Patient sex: M
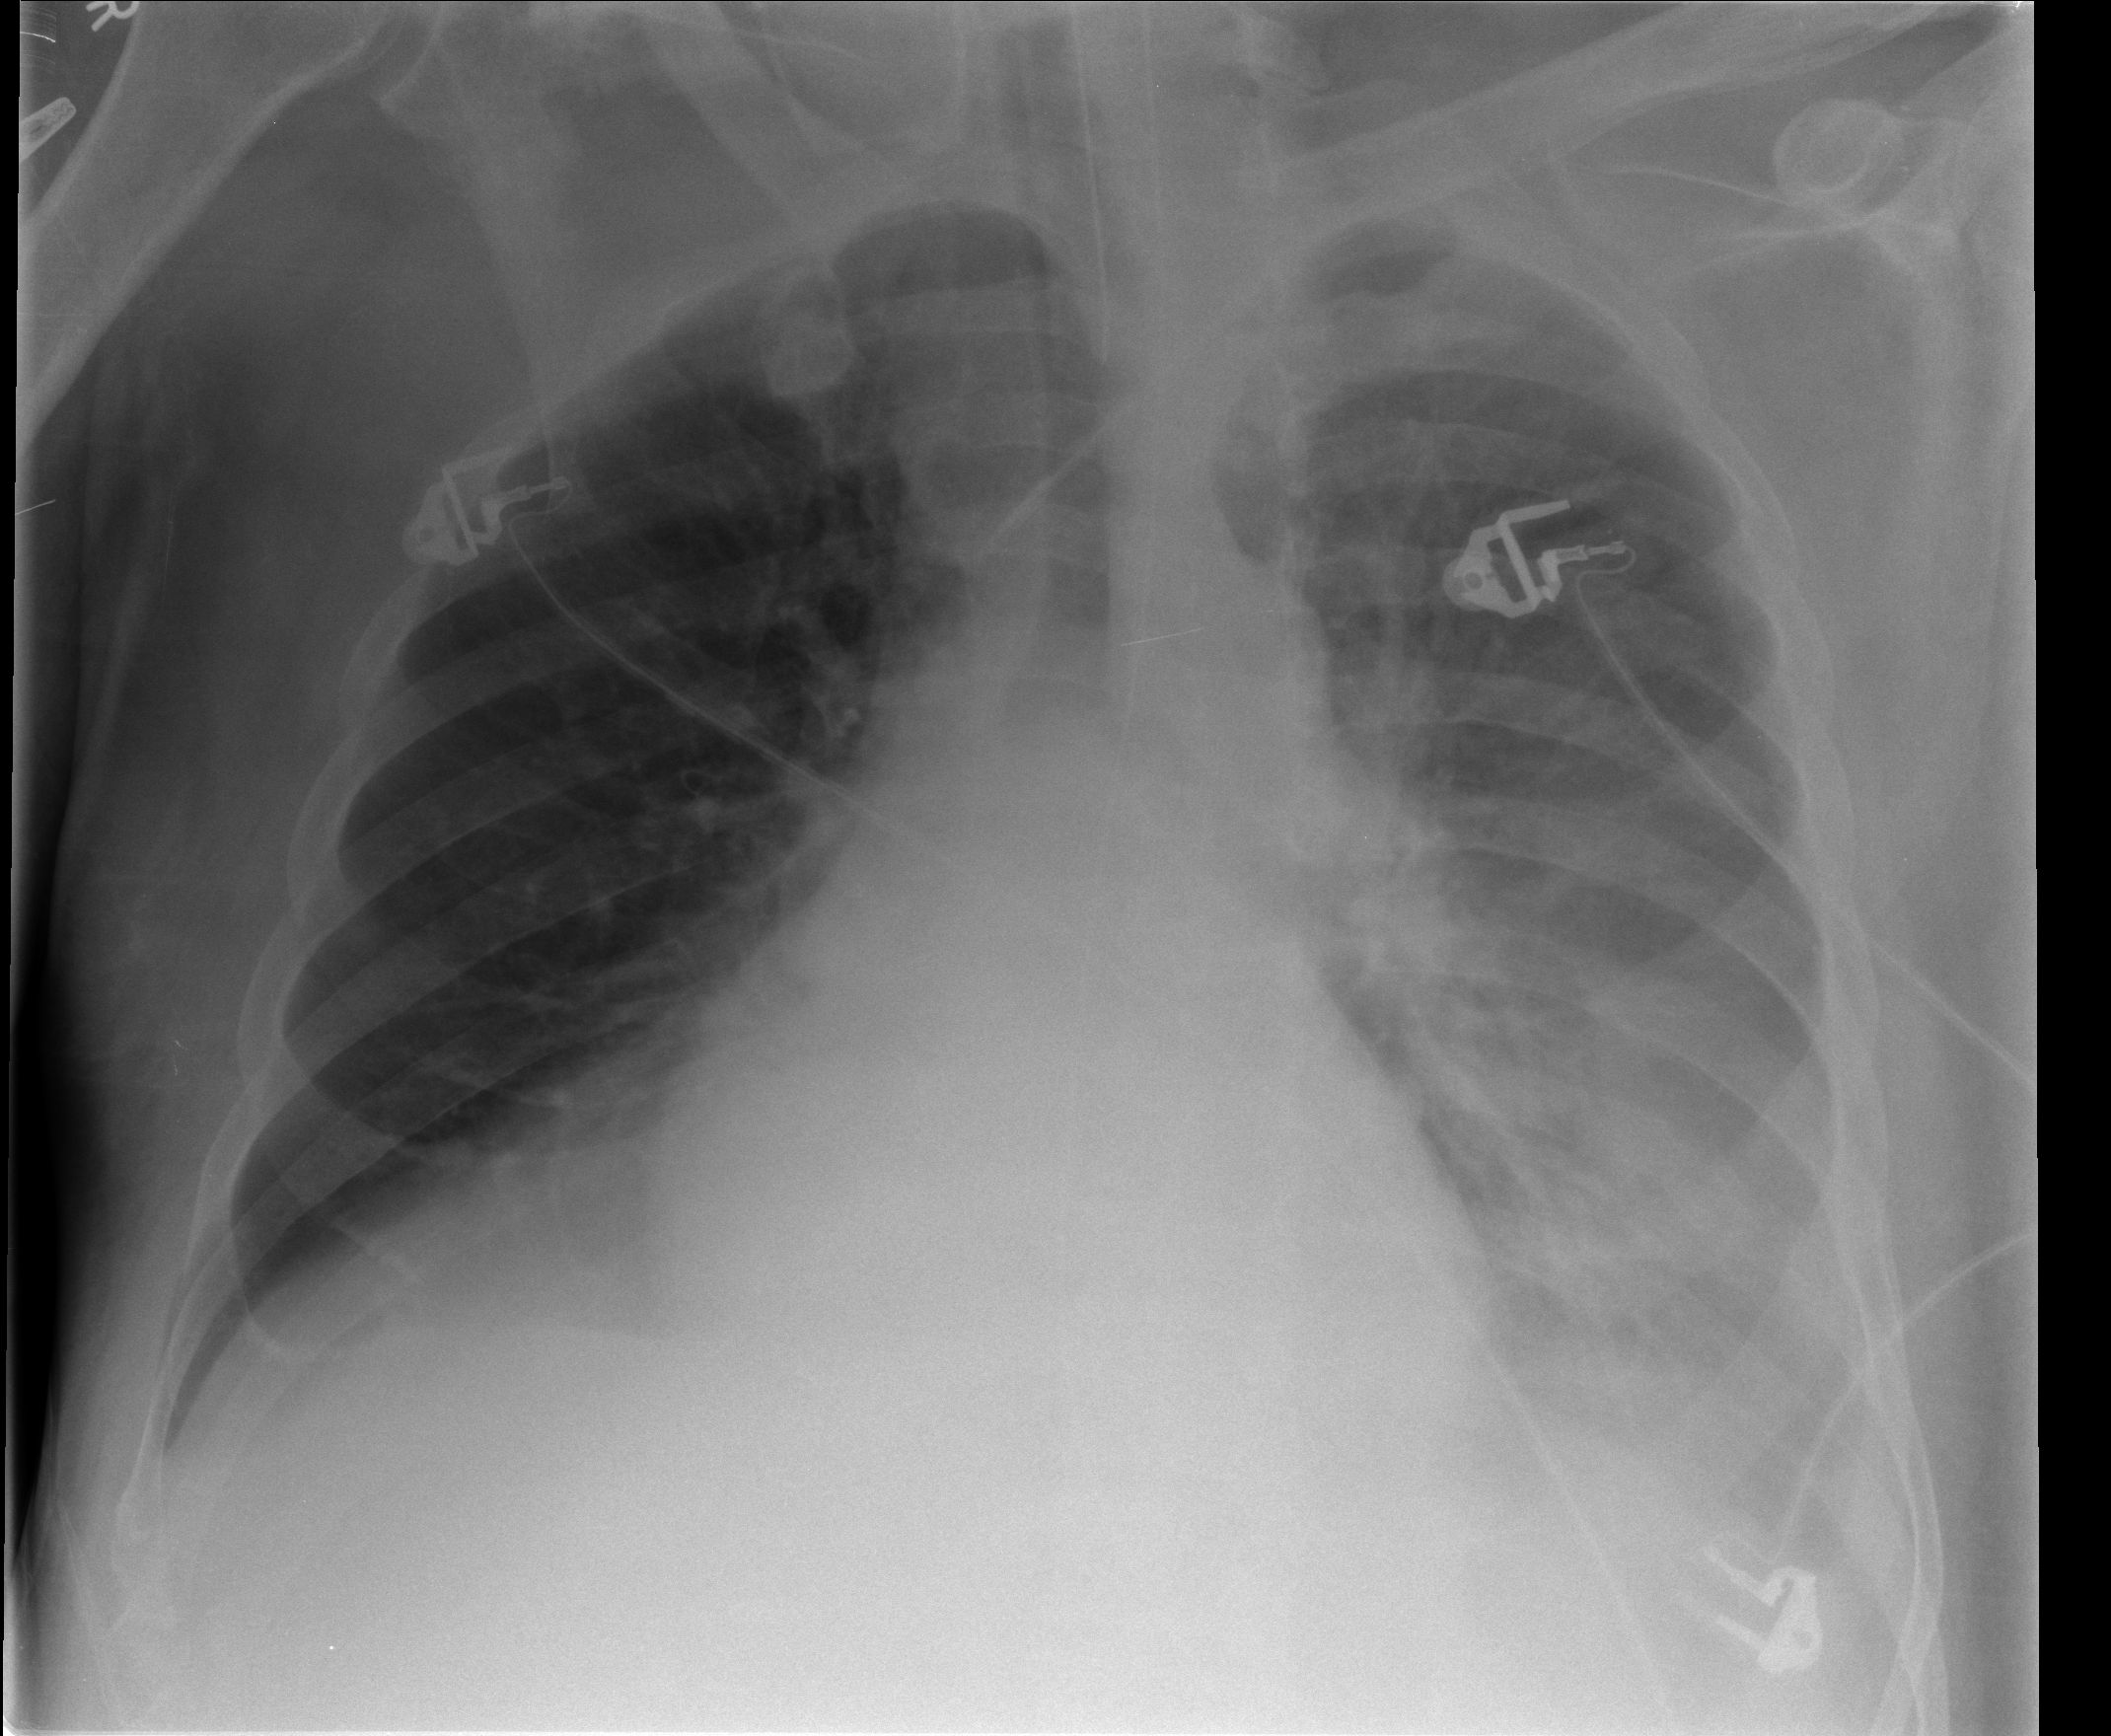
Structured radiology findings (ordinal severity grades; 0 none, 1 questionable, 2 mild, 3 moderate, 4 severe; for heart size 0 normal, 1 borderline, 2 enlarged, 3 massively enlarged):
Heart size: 2
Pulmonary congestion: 2
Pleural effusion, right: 0
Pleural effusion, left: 2
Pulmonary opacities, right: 0
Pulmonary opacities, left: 2
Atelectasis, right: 2
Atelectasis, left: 2